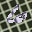
Label: 6